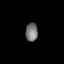
Tissue: lung
Cell type: Endothelial cells
Senescence score: 0.6167
Nuclear area (px): 217
Mean DAPI intensity: 119.77